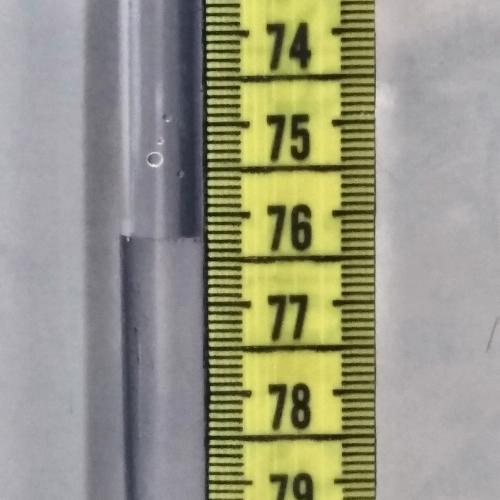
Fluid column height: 76.3 cm